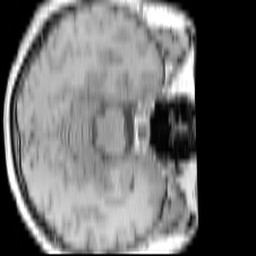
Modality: T1w
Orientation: axial
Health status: ill
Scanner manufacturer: siemens
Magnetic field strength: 3 T
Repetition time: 0.44 s
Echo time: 0.00266 s